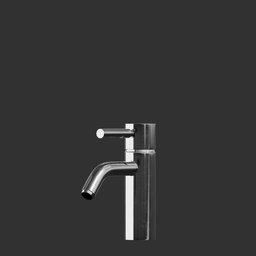
Label: appliances